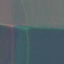
Land use / land cover: AnnualCrop